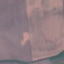
Land use / land cover: AnnualCrop